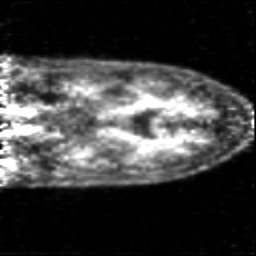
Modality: PET
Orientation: coronal
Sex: male
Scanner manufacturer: siemens